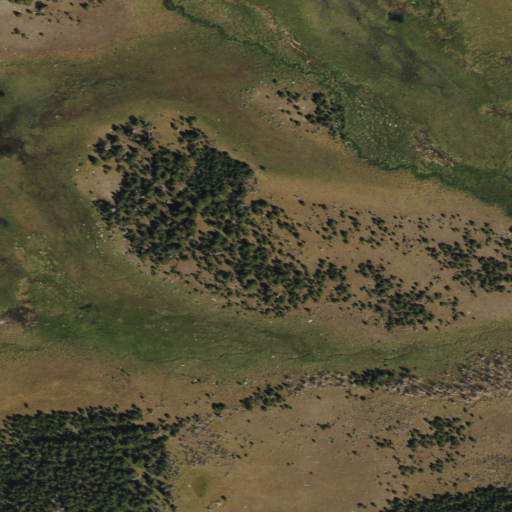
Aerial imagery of plain(s) in Wyoming named Kirkland Park containing shrub, grassland, woody wetlands, evergreen forest, and herbaceous wetlands